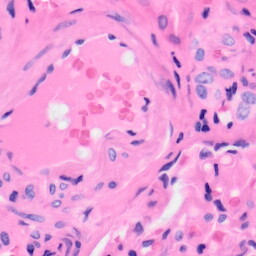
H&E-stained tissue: Kidney